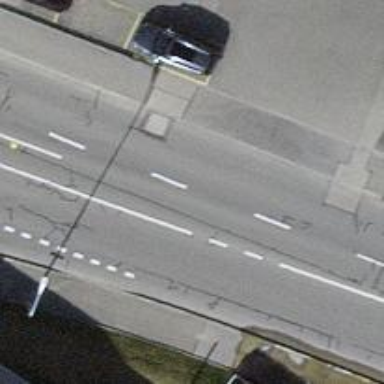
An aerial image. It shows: Asphalt road classified as tertiary.